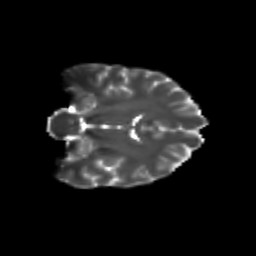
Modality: T2w
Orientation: coronal
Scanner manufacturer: siemens
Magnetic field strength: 3 T
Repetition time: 9.2 s
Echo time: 0.084 s